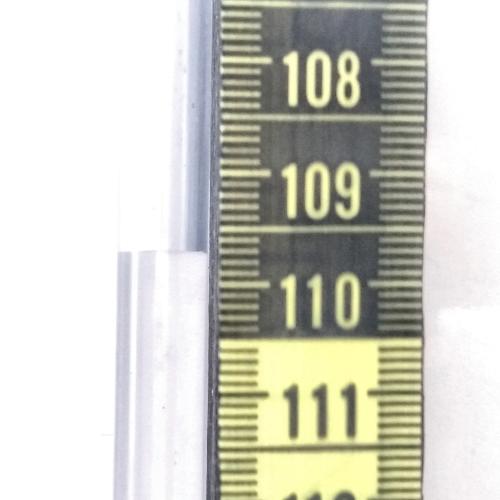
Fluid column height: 109.7 cm